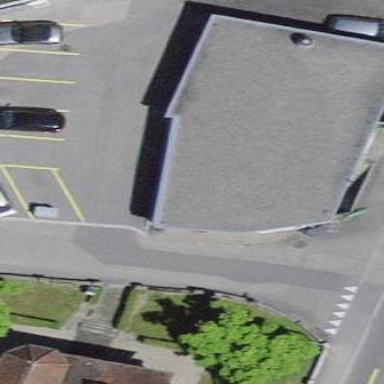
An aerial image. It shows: Commercial building.